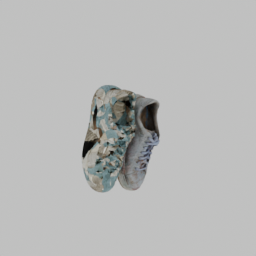
Label: people